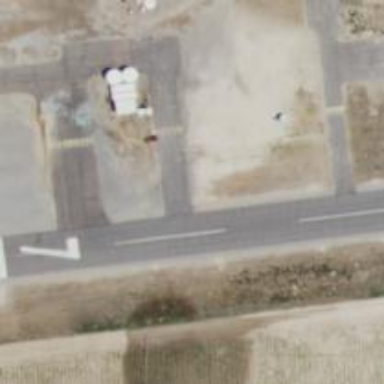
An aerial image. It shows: Asphalt runway at the airport.